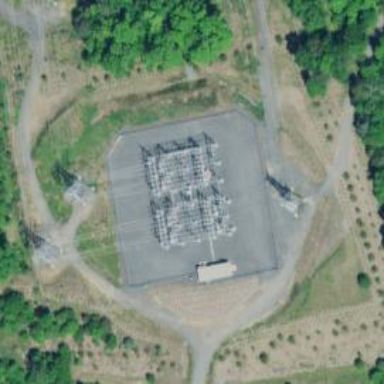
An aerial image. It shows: Switch for power supply.